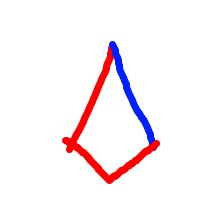
Shape: kite